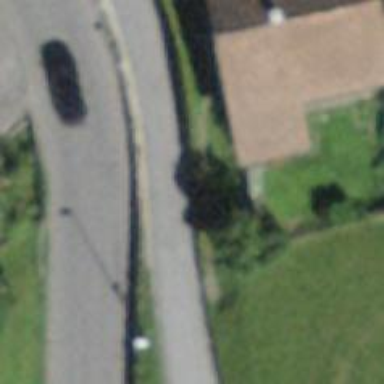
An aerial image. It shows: Retaining wall.